Field crop: tomato
Growth stage: 1
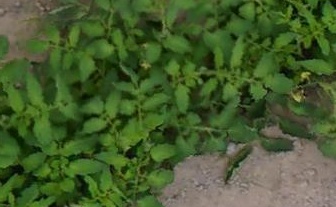
Species: tomato